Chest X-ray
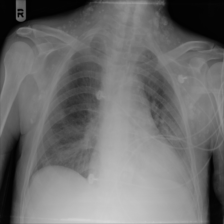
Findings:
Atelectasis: negative
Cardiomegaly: negative
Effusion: negative
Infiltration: positive
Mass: negative
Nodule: negative
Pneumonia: negative
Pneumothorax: negative
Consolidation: negative
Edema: negative
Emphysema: negative
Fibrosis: negative
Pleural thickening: negative
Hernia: negative